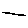
Label: line